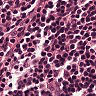
Metastatic tissue present: no